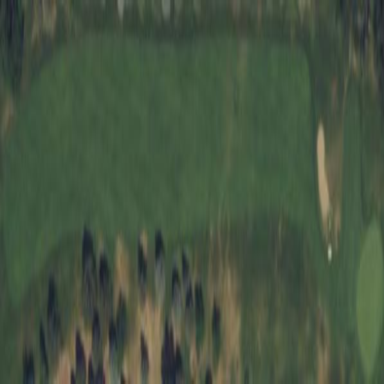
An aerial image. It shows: Grassy area designated as golf fairway.